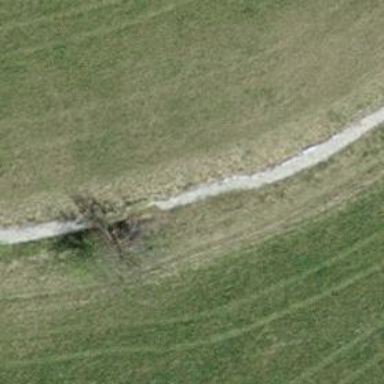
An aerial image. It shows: Retaining wall.